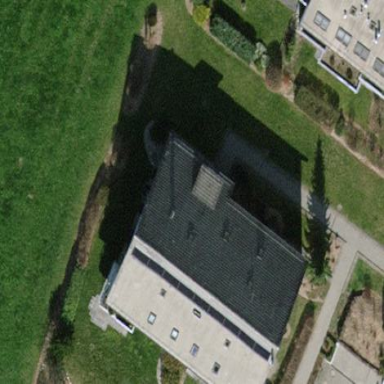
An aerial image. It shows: Gabled roof apartments building with light grey roof.